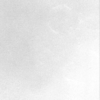
Label: dusty